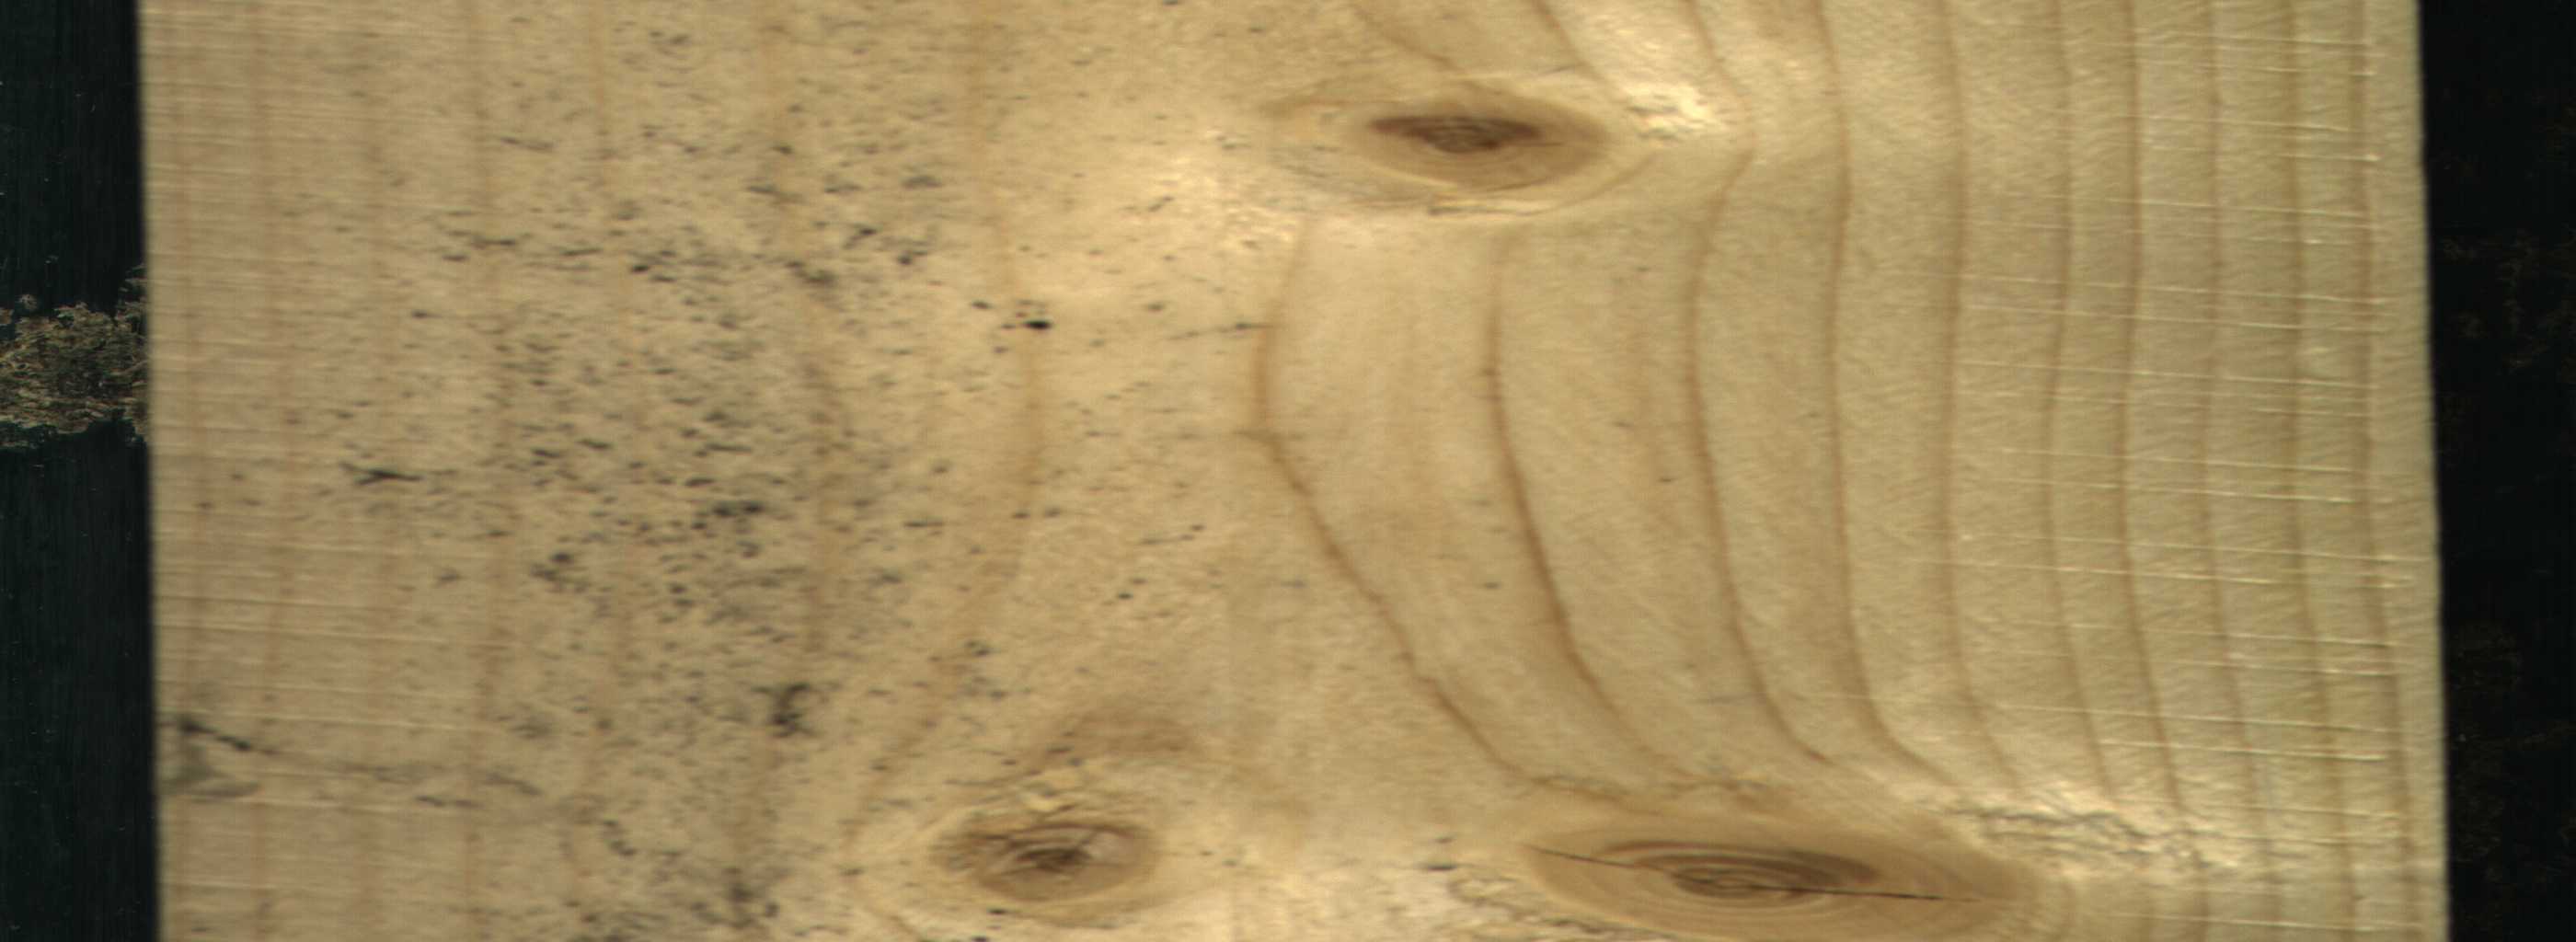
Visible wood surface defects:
knot_with_crack
knot_with_crack
Live_Knot